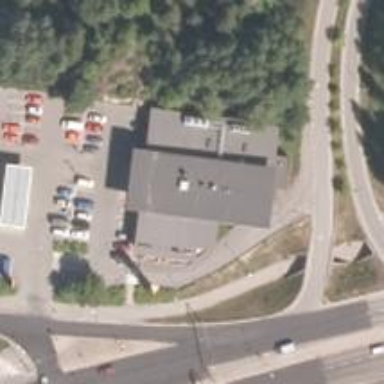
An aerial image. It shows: Convenience shop.